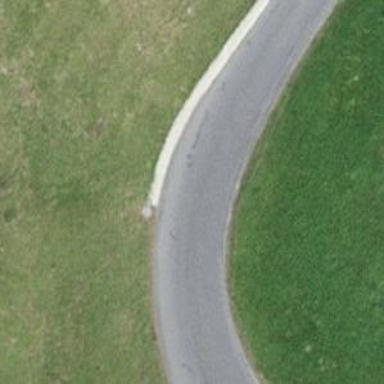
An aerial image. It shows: Tertiary road.